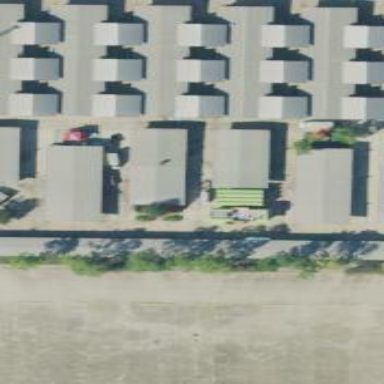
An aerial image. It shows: Building housing various shops.